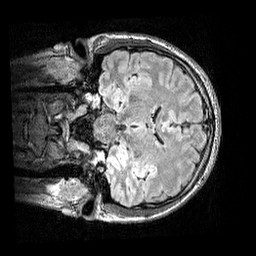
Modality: FLAIR
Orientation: coronal
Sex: male
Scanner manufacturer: siemens
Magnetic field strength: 3 T
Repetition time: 5 s
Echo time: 0.395 s